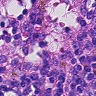
Metastatic tissue present: no